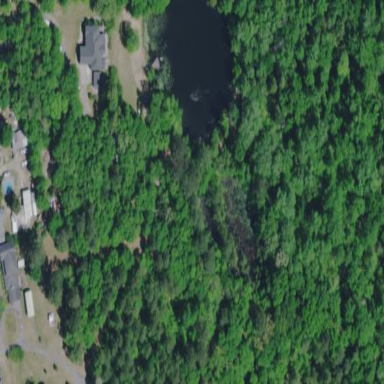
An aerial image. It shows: Peaceful pond surrounded by nature.